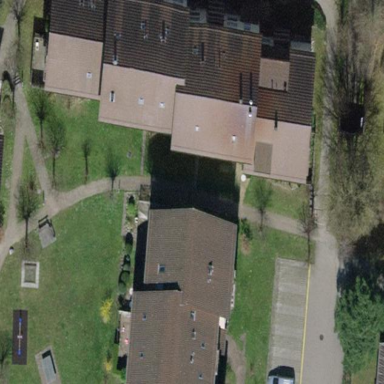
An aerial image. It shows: Gabled roof building with tile roofing. It consists of apartments.